Interaction volume radius: 10 \u00c5
Interaction volume height: 20 \u00c5
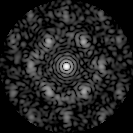
Disorder parameter: 0.658